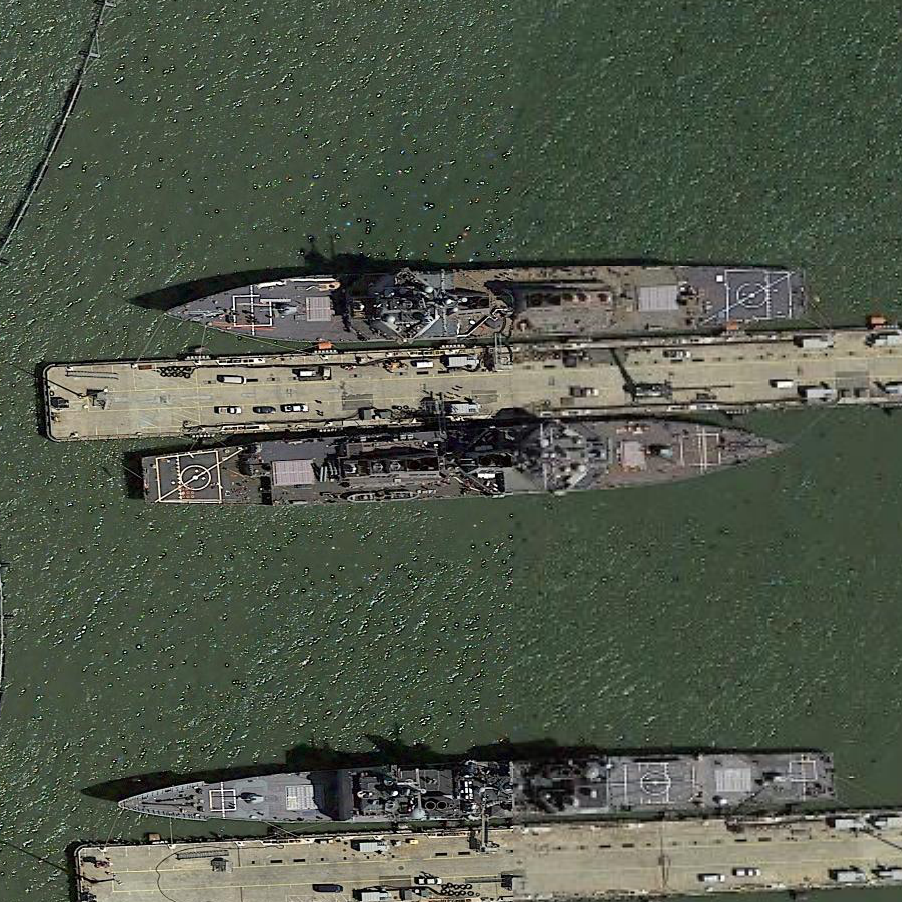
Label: destroyer